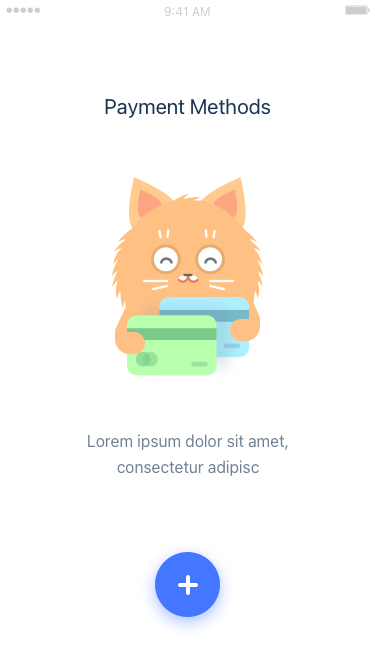
Text in this UI design:
Lorem ipsum dolor sit amet, consectetur adipisc
Payment Methods